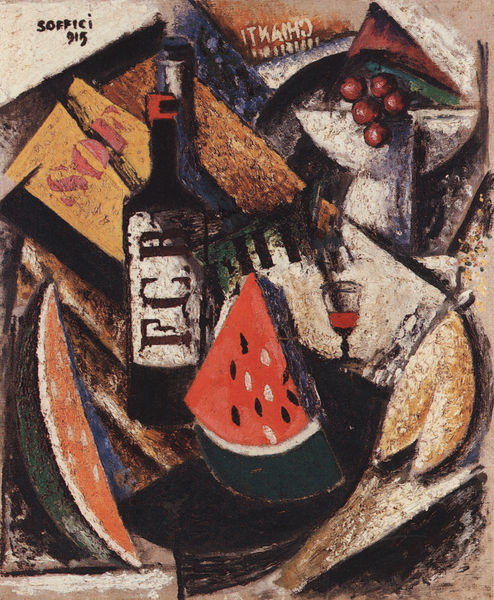
Titel: Frutta e liquori
Künstler: Ardengo Soffici
Standort: Milano
Institution: Collezione G. Mattioli
Schlagwörter: blau, schatten, weiß, dreieck, gelb, grün, kubismus, bewegung, braun, bunt, glas, mitte, orange, raum, schwarz, tisch, obst, rot, flächig, alkohol, flasche, flaschen, trinken, schale, schüssel, signatur, kelch, rechts, frucht, früchte, stilleben, stillleben, trauben, schrift, papier, umrisse, italien, perspektive, noten, moderne, abstrakt, modern, formen, linien, spalten, schriftzug, rand, essen, rotwein, wein, spitz, klavier, brot, tiefe, collage, serviette, melone, vanitas, wei, dada, futurismus, buch, links, scheiben, beeren, weinglas, kerne, stücke, likör, text, zeitschrift, zeitung, buchstabe, buchstaben, mahlzeit, kollage, geometrisch, obstschale, silleben, zentrum, käse, traube, korken, weinflasche, kuben, kirsche, verschluss, mittagessen, schnitze, dreidimensionalität, oliven, etikett, kern, wassermelone, tüte, analytisch, analytischer kubismus, schnaps, zerschnitten, tastatur, sof, dadaismus, synthetischer kubismus, chianti, dekonstruktivismus, likörglas, aperitif, braque?, chaikti, ecb, ehi, f.c.b., fcb, keren, kubismuas, obstschüssel, soffici, sqf